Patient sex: M
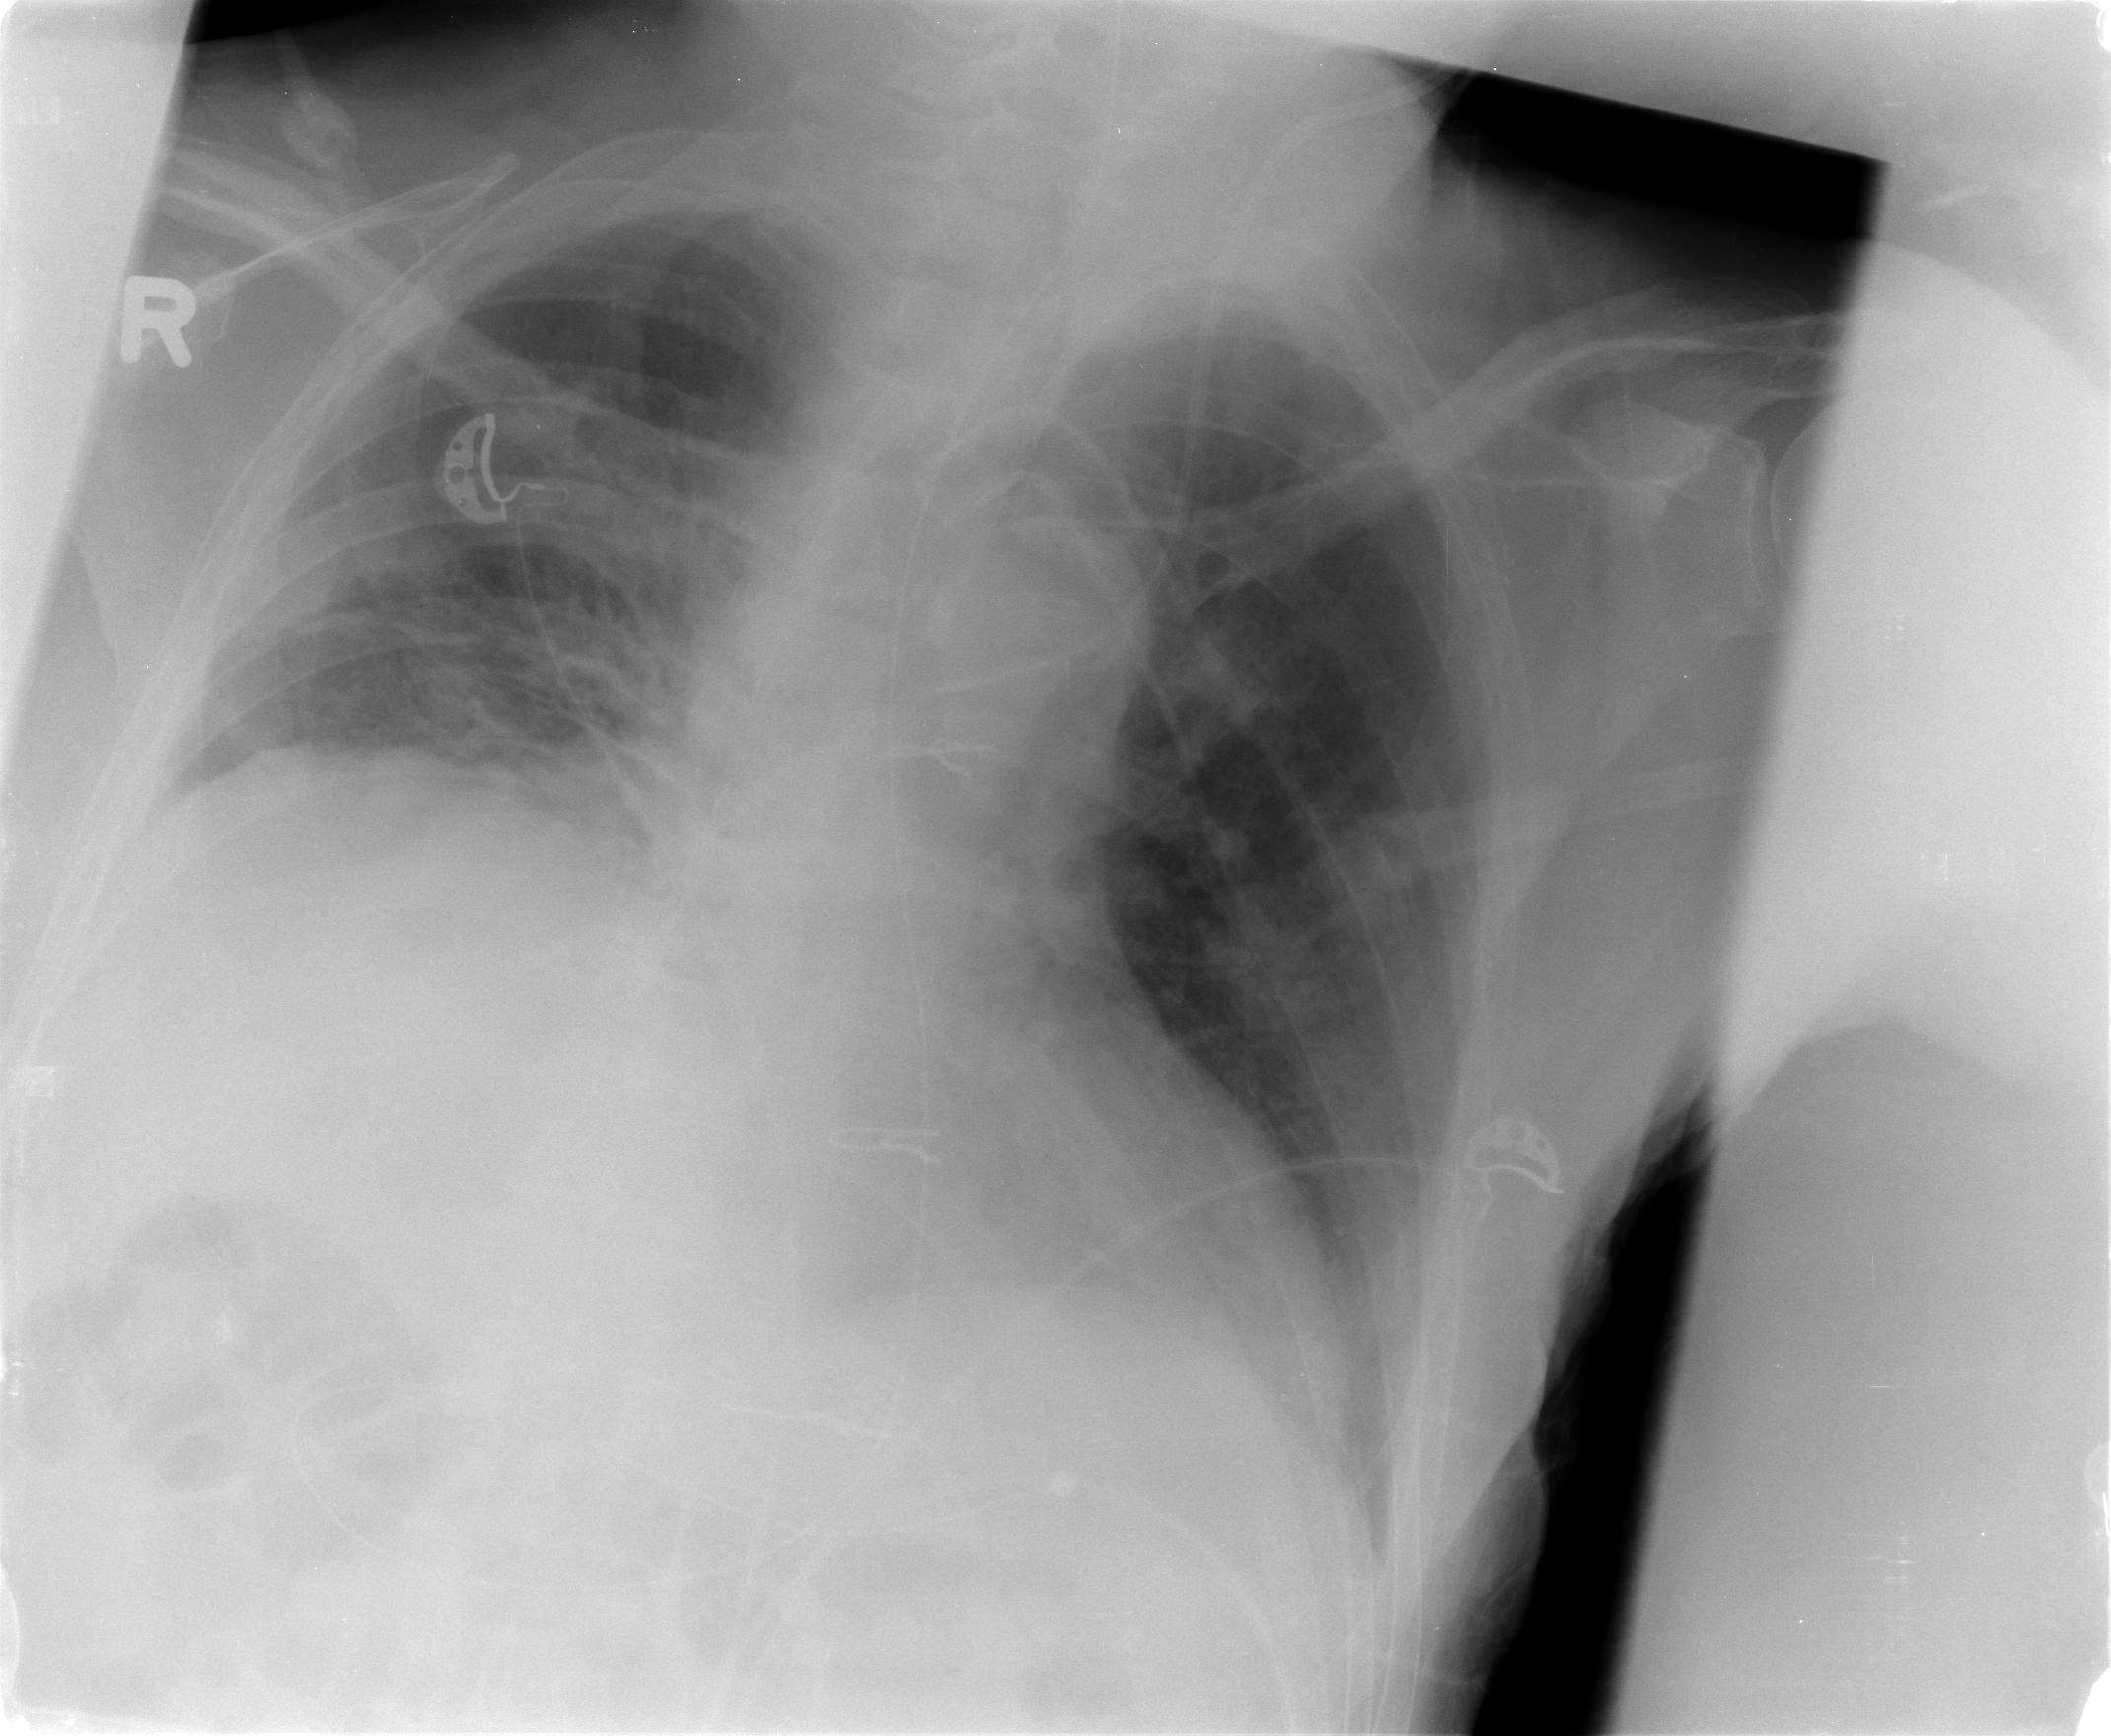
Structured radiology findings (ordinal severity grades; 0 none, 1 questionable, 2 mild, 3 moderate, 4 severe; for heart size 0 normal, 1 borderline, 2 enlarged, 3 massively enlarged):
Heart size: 0
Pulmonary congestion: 2
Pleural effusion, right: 1
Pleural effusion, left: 0
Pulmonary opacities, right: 1
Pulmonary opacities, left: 0
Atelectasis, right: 2
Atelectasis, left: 0